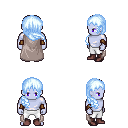
a pixel art fantasy rpg character, male body template, dark elf, purple skin, gray cape, white pants, white cyan right-swept hairstyle, cloth bracers, maroon shoes, four views (front, back, left, right), 2x2 character sprite sheet, small pixel art, hard edges, no anti-aliasing